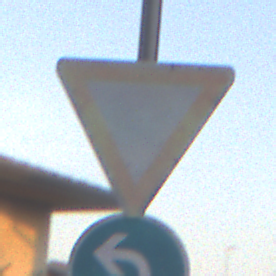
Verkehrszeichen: VorfahrtGewaehren
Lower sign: VorgeschriebeneFahrtrichtungLinks
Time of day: SunriseSunset
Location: Outdoor (Urban)
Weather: Clear
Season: NotSpecified
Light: Natural